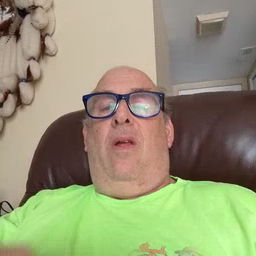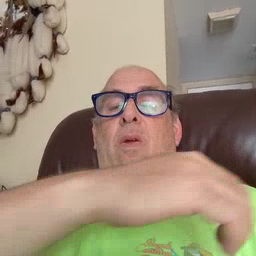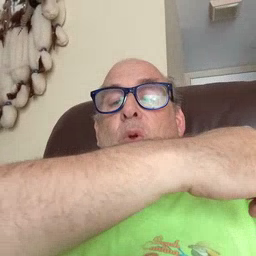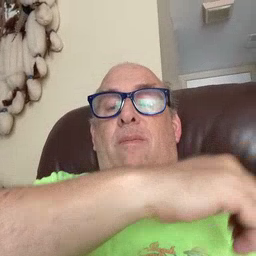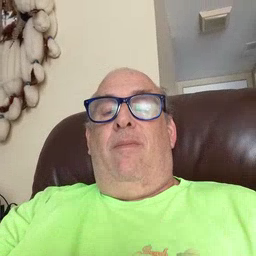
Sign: arm